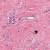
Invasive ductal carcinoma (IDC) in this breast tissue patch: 0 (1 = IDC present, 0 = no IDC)